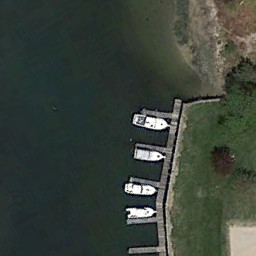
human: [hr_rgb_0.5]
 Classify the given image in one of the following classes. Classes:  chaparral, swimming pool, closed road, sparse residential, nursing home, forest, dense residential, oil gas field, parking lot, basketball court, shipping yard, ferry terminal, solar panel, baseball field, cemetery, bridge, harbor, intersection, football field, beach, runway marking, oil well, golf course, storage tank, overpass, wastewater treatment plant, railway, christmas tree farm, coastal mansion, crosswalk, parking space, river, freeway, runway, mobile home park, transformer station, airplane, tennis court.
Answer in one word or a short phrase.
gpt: ferry terminal